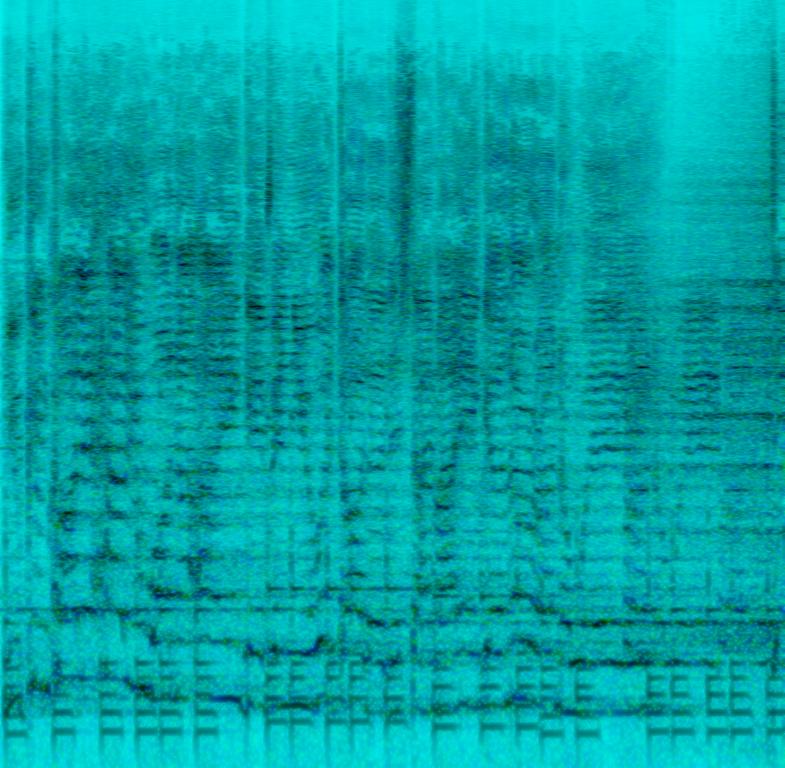
The low quality recording features a high pitched female vocal singing over snare roll, repetitive synth keys chords and echoing crash cymbals all impacted by filter modulation that slowly opens up. It sounds exciting and energetic.